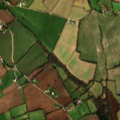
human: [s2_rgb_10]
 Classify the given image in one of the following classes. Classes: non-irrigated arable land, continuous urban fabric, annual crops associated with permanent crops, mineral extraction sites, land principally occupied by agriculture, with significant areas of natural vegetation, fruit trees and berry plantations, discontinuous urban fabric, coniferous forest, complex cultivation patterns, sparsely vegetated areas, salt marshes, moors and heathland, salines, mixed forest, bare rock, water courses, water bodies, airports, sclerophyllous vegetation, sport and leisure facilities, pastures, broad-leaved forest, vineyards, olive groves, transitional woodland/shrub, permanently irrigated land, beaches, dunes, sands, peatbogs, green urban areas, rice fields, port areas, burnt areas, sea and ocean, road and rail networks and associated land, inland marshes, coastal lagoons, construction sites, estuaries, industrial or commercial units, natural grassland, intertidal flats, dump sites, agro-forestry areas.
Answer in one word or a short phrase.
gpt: non-irrigated arable land, pastures